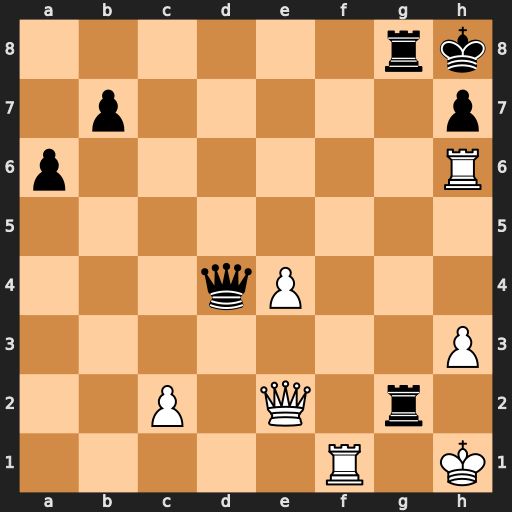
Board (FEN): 6rk/1p5p/p6R/8/3qP3/7P/2P1Q1r1/5R1K
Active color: w
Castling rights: -
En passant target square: -
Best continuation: Rxh7+ Kxh7 Qh5+ Kg7 Rf7#